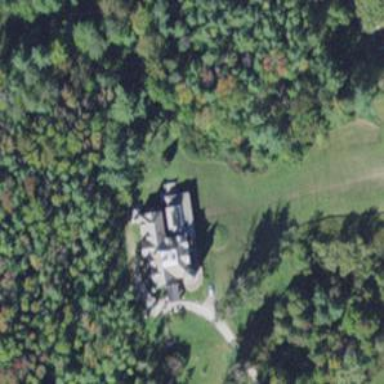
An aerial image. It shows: Residential castle with historical significance.